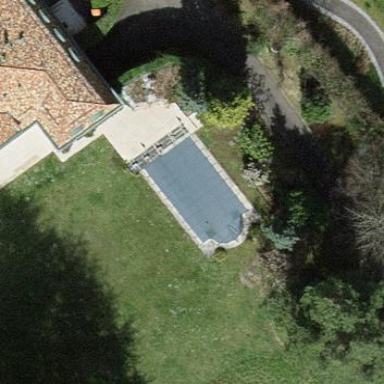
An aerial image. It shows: Swimming pool located in leisure land.